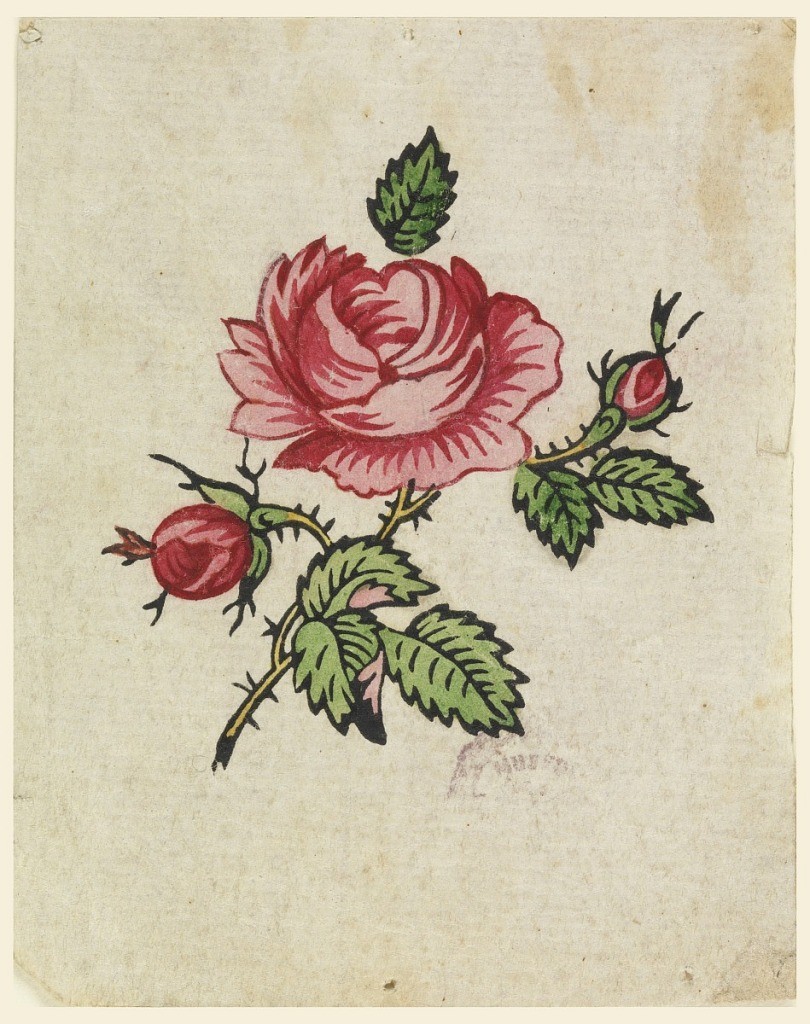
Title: Woodblock Trial Proof for a Printed Textile
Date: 1790–1800
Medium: Brush and gouache on white paper
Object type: Drawing
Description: A rose bloom with two buds, with leaves on a single stem.